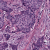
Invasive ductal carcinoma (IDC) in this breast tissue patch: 0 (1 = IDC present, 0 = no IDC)